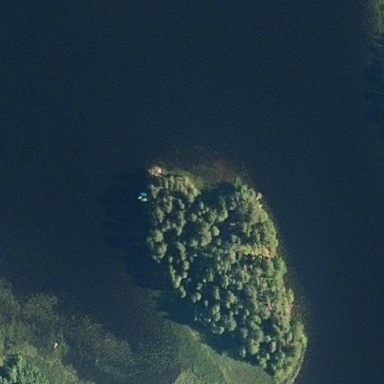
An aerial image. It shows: Image showing island.